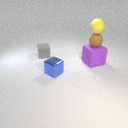
large purple rubber cube below small brown rubber sphere